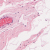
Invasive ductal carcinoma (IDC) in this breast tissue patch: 0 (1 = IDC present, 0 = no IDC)